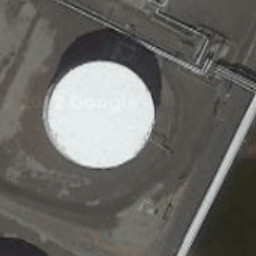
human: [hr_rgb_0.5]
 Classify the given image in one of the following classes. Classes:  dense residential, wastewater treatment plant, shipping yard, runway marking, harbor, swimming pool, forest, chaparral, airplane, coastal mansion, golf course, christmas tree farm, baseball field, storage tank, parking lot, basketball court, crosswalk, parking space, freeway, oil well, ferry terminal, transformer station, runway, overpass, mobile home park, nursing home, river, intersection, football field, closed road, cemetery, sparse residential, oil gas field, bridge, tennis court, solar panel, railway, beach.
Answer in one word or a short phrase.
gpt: storage tank